Question: I notice that when an website have dark backgrounds aplied to 'html' or 'body' tag, all Mac webkit browsers(Safari/Chrome/Opera), natively changes scrollbar's theme to a white one. BUT, it's not happen on any other element's scrollbar.

Is there's any way to set div's scrollbars to have the native white theme using '::webkit-scrollbar' CSS property?
Maybe a JavaScript to hack browser's behavior or something to set it on this unique div.
Again: I don't want to customize it with '::webkit-scrollbar' CSS property. The motive is that it loses its native behavior of hover, fade an timeout which is not fully customizable by native browsers CSSproperties.
Any help would be appreciated.
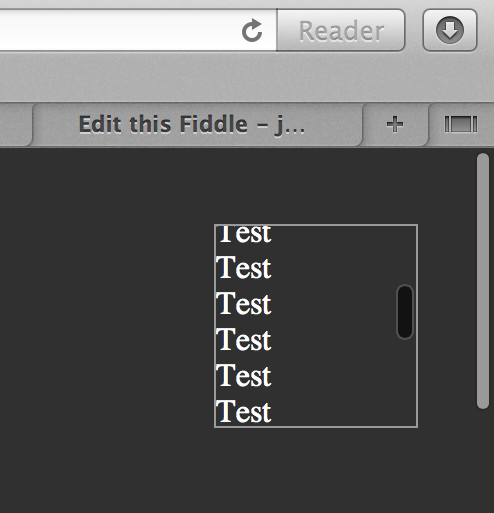
Answer: use a jQuery plugin, such as <URL>. They would allow you to style a scrollbar for a selected element any way you want, including animated behaviors.